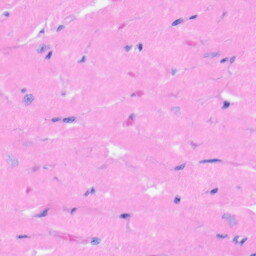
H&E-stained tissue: Heart